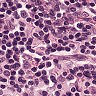
Metastatic tissue present: no